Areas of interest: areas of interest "Haidian District Experimental Primary School (Fucheng Road Campus)"
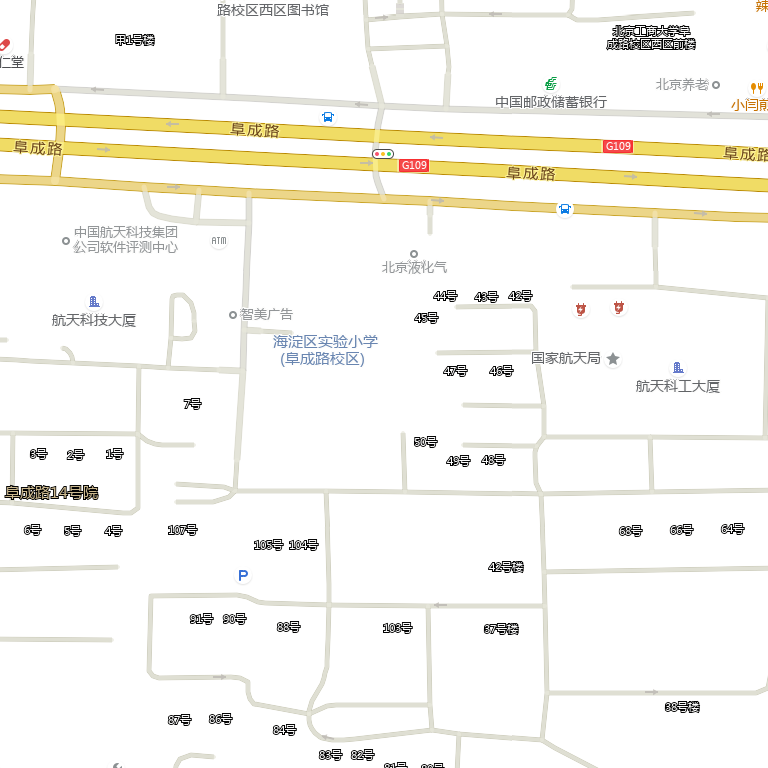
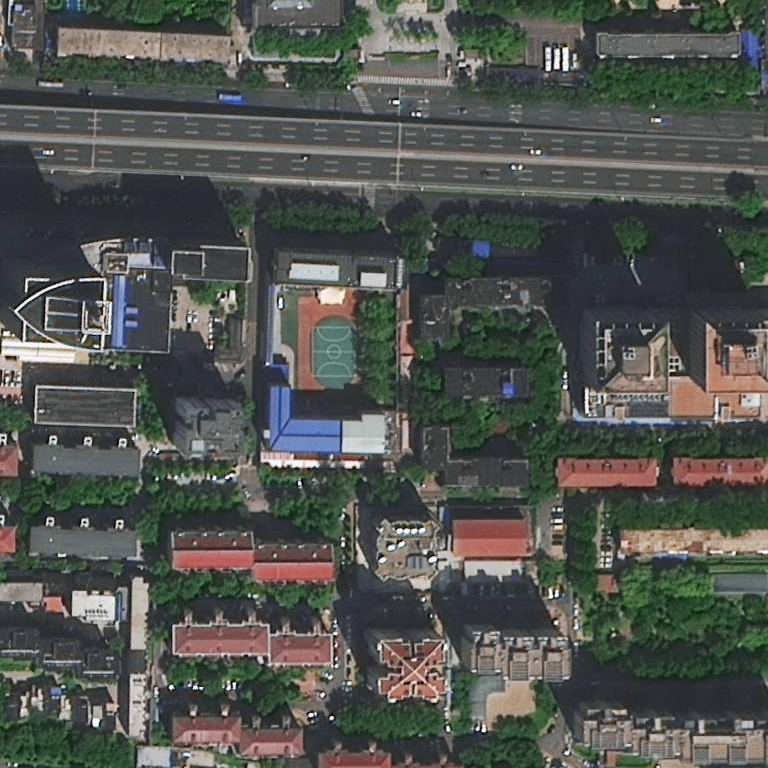